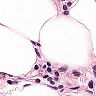
Metastatic tissue present: yes